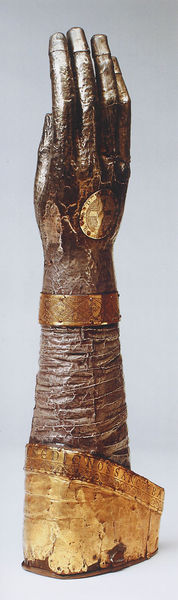
Titel: Armreliquiar des hl. Basilius aus dem Stift Essen
Institution: Essen, Domschatz
Schlagwörter: hand, handschuh, schmuck, arm, gold, könig, rüstung, heiliger, reliquie, aufbewahrung, ägypten, reliquiar, emaille, plattiert, plattoer, ülatte